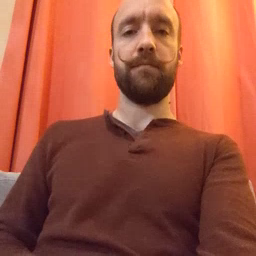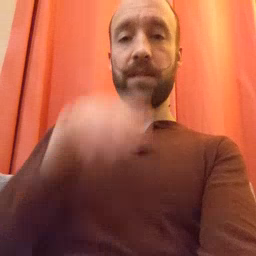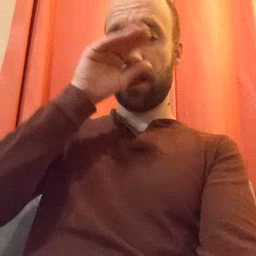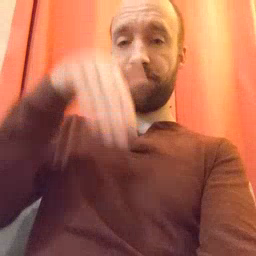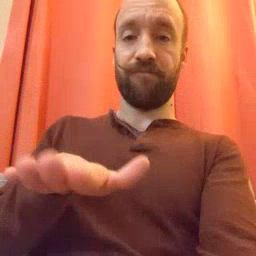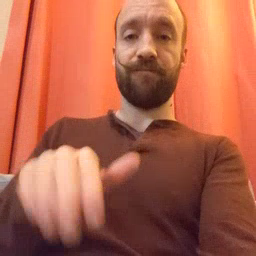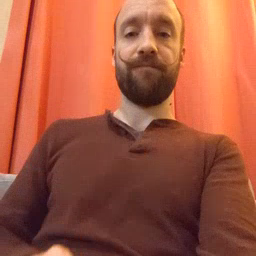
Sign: elephant